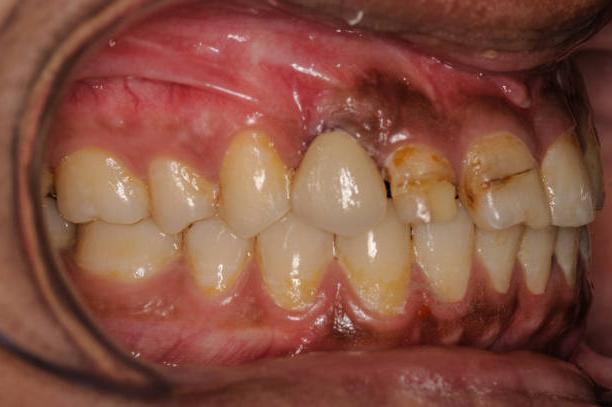
Condition: Gingivitis